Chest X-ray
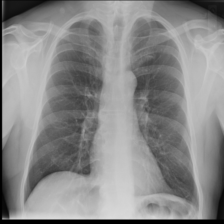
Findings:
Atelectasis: positive
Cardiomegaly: negative
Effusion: negative
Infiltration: negative
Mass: negative
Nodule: negative
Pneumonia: negative
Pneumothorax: negative
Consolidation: negative
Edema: negative
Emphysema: negative
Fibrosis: negative
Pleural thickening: negative
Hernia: negative